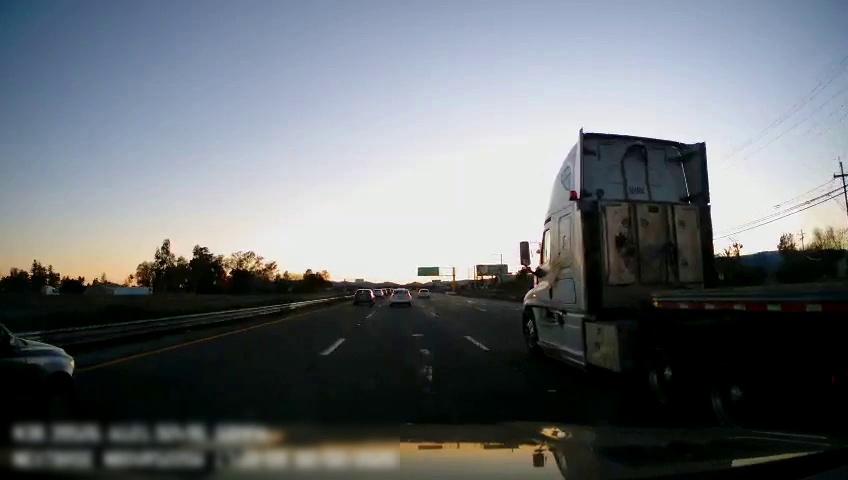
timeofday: Day
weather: Sunny
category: Drivable Space
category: Vehicles | Car
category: Vehicles | Car
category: Vehicles | Car
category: Vehicles | SUV
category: Vehicles | Car
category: Vehicles | Truck
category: Lanes | Current Lane
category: Lanes | Current Lane
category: Lanes | Alternate Lane
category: Lanes | Alternate Lane
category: Traffic | Signs
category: Traffic | Signs